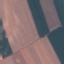
Land use / land cover: AnnualCrop